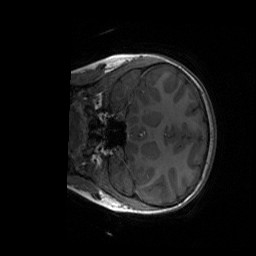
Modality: T1w
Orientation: coronal
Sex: female
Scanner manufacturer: siemens
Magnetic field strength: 3 T
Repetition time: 1.9 s
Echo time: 0.00243 s